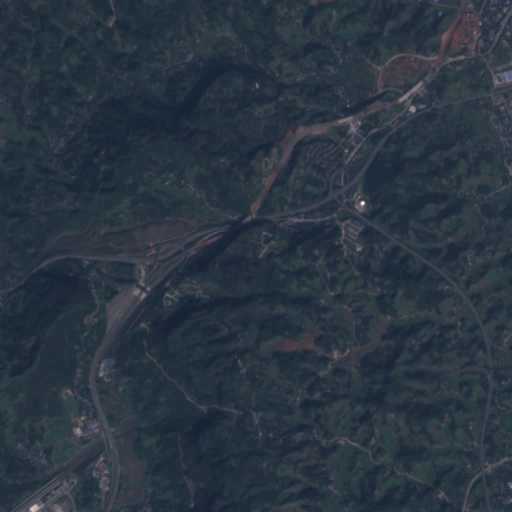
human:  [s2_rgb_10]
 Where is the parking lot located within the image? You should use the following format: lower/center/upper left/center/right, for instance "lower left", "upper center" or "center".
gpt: The parking lot is located in the lower left of the image.
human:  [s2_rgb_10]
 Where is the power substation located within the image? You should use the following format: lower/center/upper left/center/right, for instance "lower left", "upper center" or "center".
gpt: The power substation is located in the upper right of the image.
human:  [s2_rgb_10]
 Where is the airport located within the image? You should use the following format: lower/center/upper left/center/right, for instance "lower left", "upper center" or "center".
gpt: There is no airport in the image.